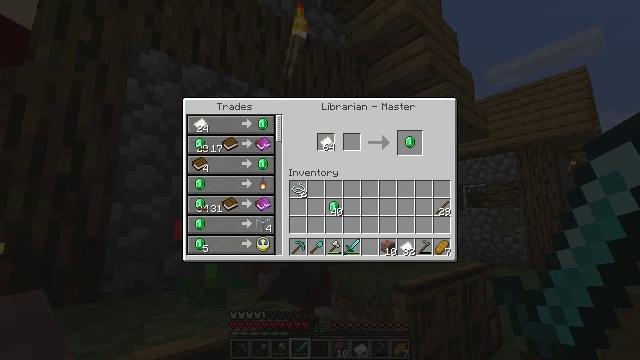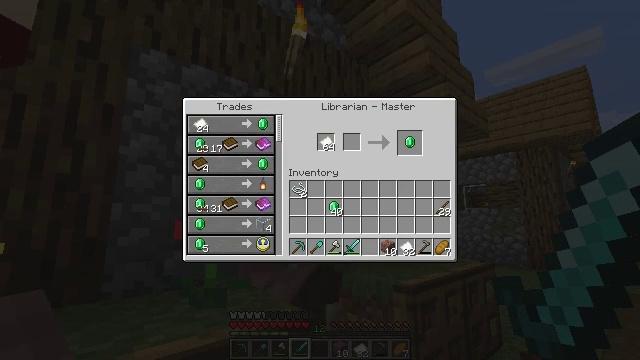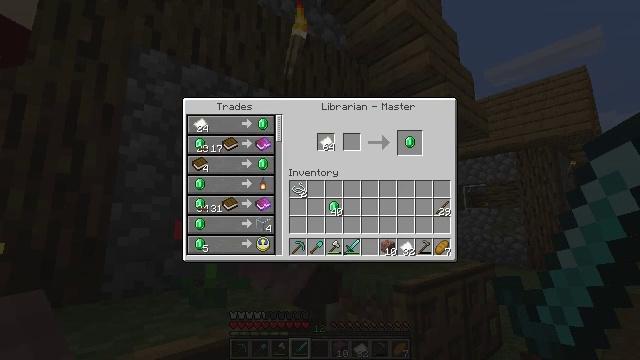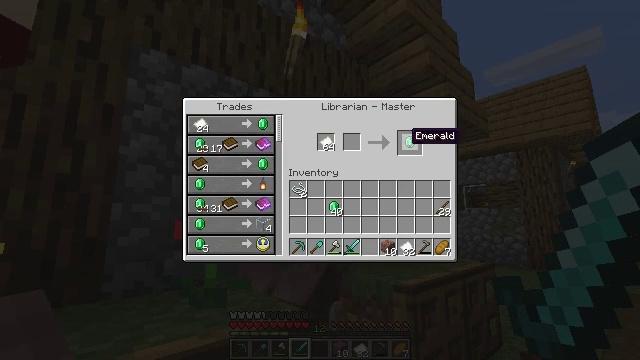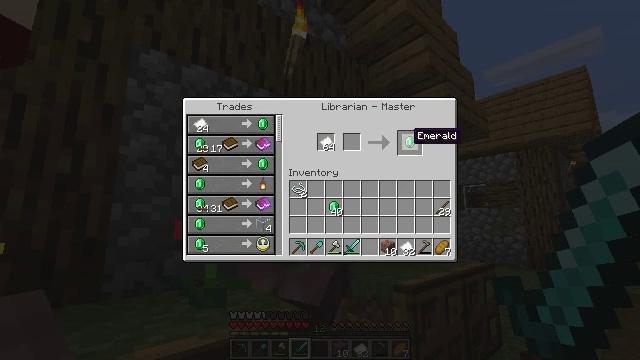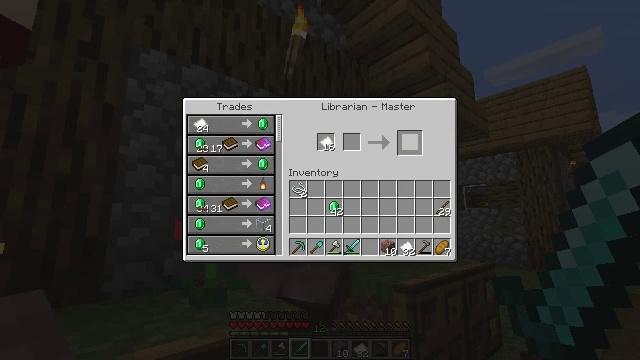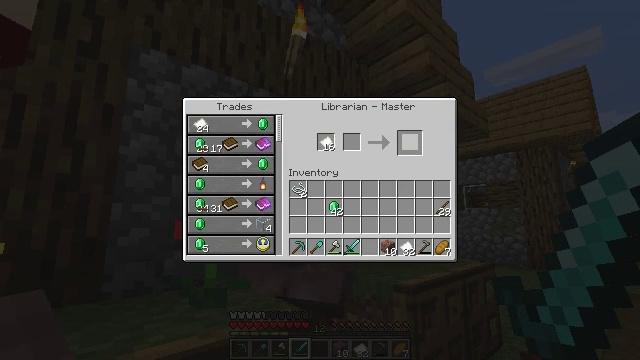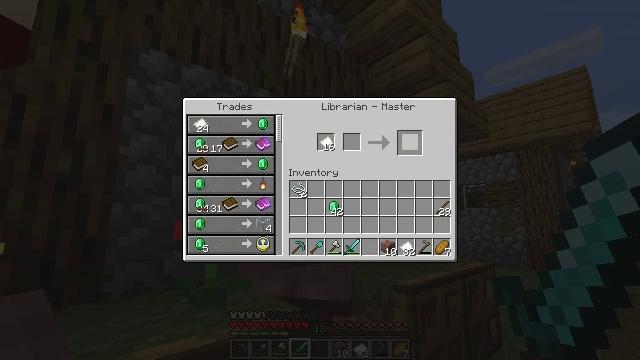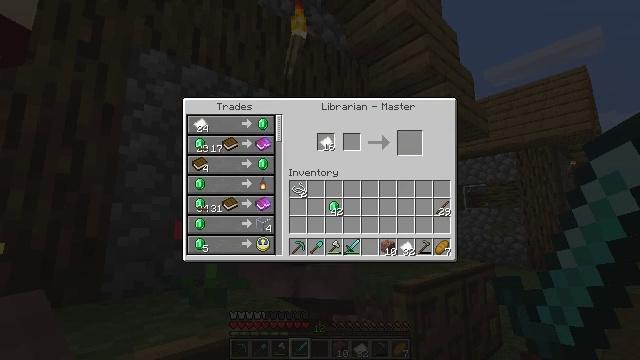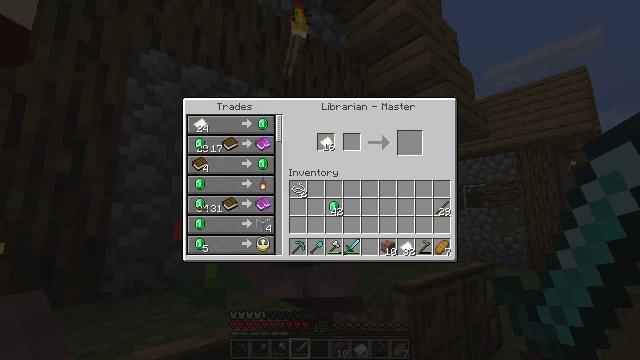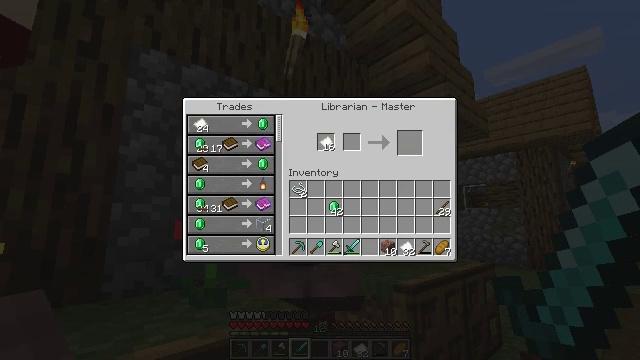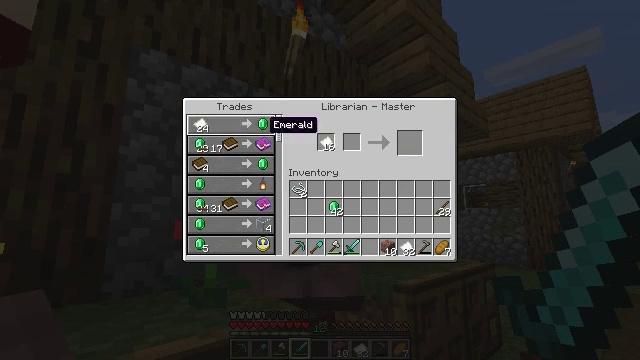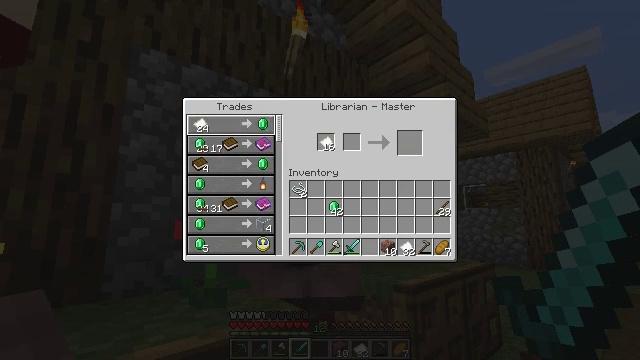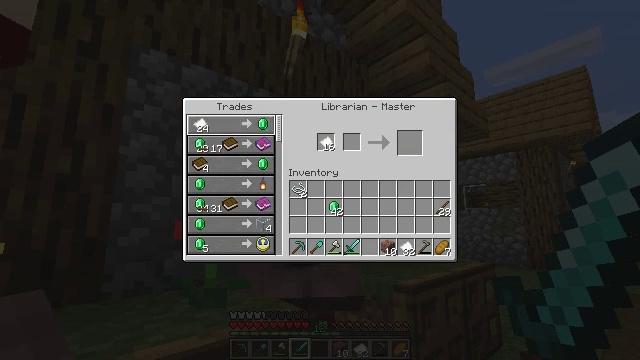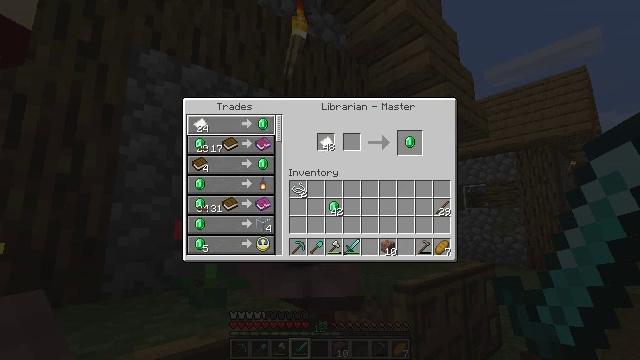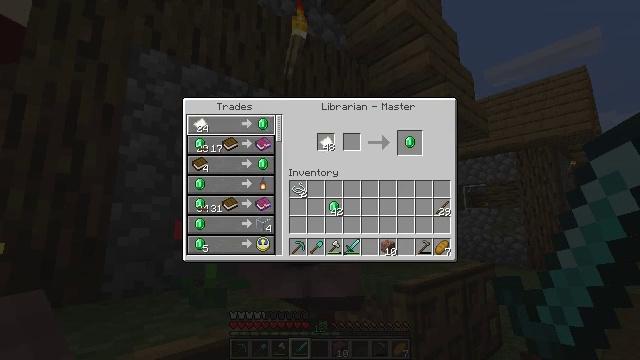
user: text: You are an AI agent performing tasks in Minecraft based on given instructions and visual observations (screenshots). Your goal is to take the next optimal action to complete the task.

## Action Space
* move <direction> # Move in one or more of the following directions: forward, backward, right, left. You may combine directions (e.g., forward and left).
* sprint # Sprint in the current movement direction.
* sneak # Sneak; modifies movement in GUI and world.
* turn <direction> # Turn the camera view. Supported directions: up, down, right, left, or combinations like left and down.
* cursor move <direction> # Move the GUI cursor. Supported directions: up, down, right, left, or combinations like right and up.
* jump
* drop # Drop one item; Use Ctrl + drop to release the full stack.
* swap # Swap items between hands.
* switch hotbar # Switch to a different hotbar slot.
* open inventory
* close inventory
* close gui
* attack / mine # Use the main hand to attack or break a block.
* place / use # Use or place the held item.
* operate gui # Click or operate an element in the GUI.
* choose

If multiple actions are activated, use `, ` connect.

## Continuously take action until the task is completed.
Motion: motion action
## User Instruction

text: Craft an emerald with the available materials.
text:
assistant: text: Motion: sneak, operate gui
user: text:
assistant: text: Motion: sneak
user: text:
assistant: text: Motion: sneak
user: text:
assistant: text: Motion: sneak
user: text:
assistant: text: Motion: sneak, operate gui
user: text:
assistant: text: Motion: sneak, operate gui
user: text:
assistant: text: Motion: sneak
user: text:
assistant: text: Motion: sneak, cursor move left
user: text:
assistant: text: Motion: sneak, cursor move left
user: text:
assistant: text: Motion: sneak, cursor move left
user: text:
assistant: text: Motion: sneak, cursor move left
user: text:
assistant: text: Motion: sneak, cursor move left
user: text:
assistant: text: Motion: sneak, cursor move left
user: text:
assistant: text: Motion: sneak, operate gui
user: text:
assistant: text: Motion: sneak, operate gui
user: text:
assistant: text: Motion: sneak, operate gui
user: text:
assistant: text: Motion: sneak, cursor move right
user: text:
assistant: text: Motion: sneak, cursor move right
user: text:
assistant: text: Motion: sneak, cursor move right
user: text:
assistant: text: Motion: sneak, cursor move right and down
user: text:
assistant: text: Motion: sneak, cursor move right
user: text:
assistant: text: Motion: sneak, cursor move right
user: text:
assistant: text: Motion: sneak
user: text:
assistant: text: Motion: sneak, operate gui
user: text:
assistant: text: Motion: sneak, operate gui
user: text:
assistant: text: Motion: sneak, operate gui
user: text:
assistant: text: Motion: sneak
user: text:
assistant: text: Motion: sneak
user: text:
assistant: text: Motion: sneak
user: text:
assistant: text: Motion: sneak, operate gui